Interaction volume radius: 10 \u00c5
Interaction volume height: 10 \u00c5
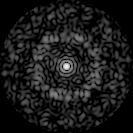
Disorder parameter: 0.8341